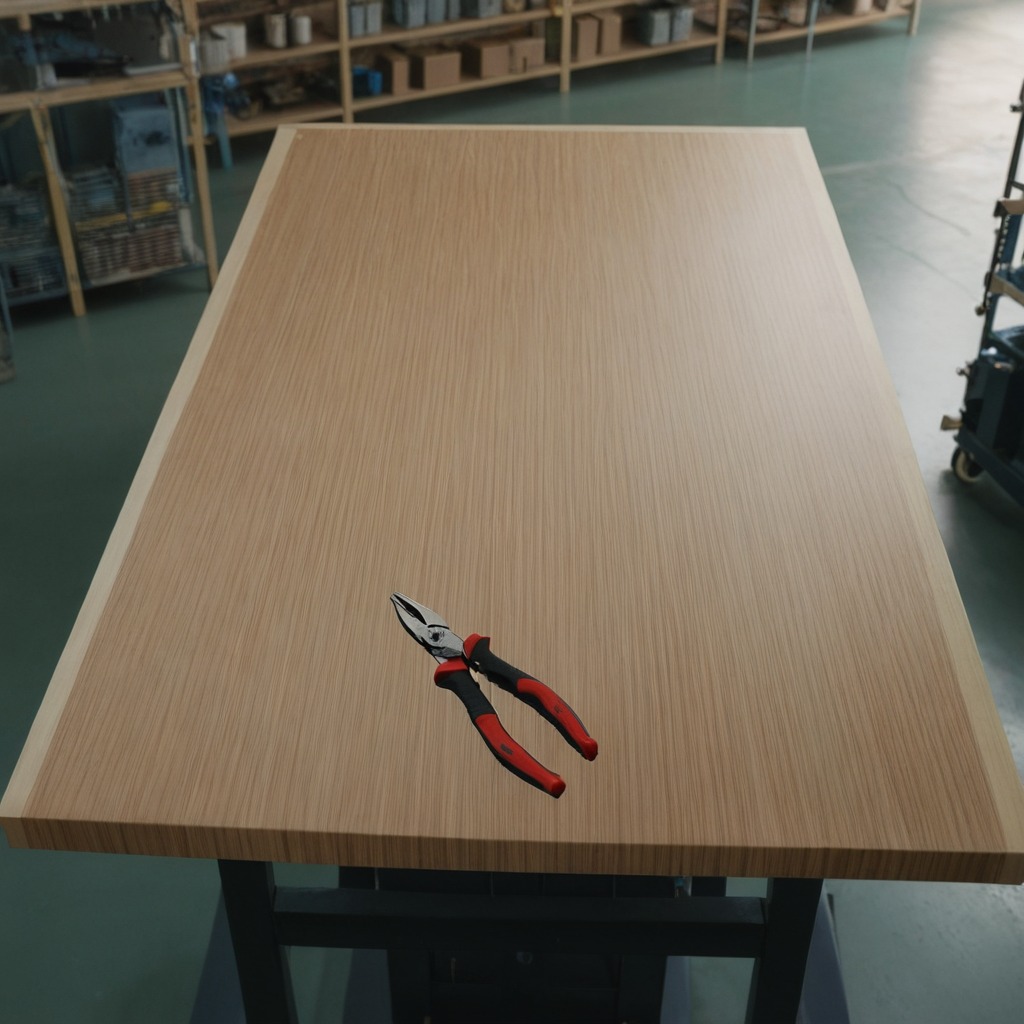
A plier lies on a workbench inside a coastal fishing gear workshop.